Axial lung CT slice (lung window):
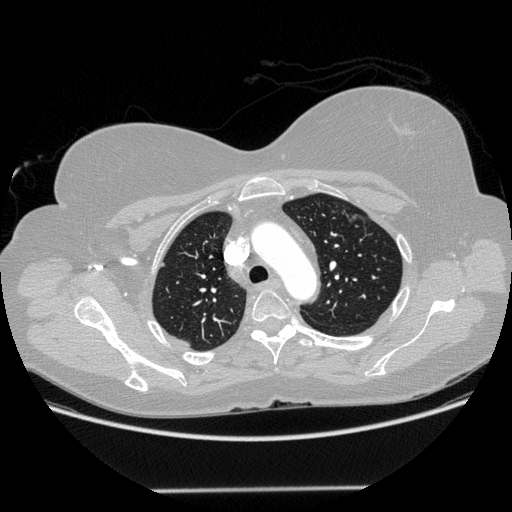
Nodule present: no